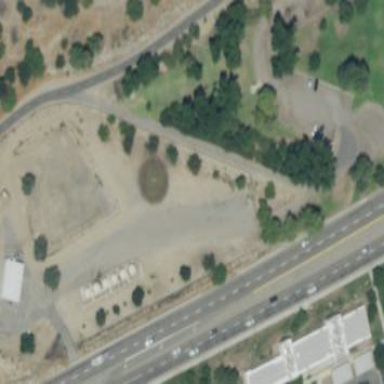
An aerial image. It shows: Grassy park area with grass and trees.